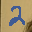
Label: 2